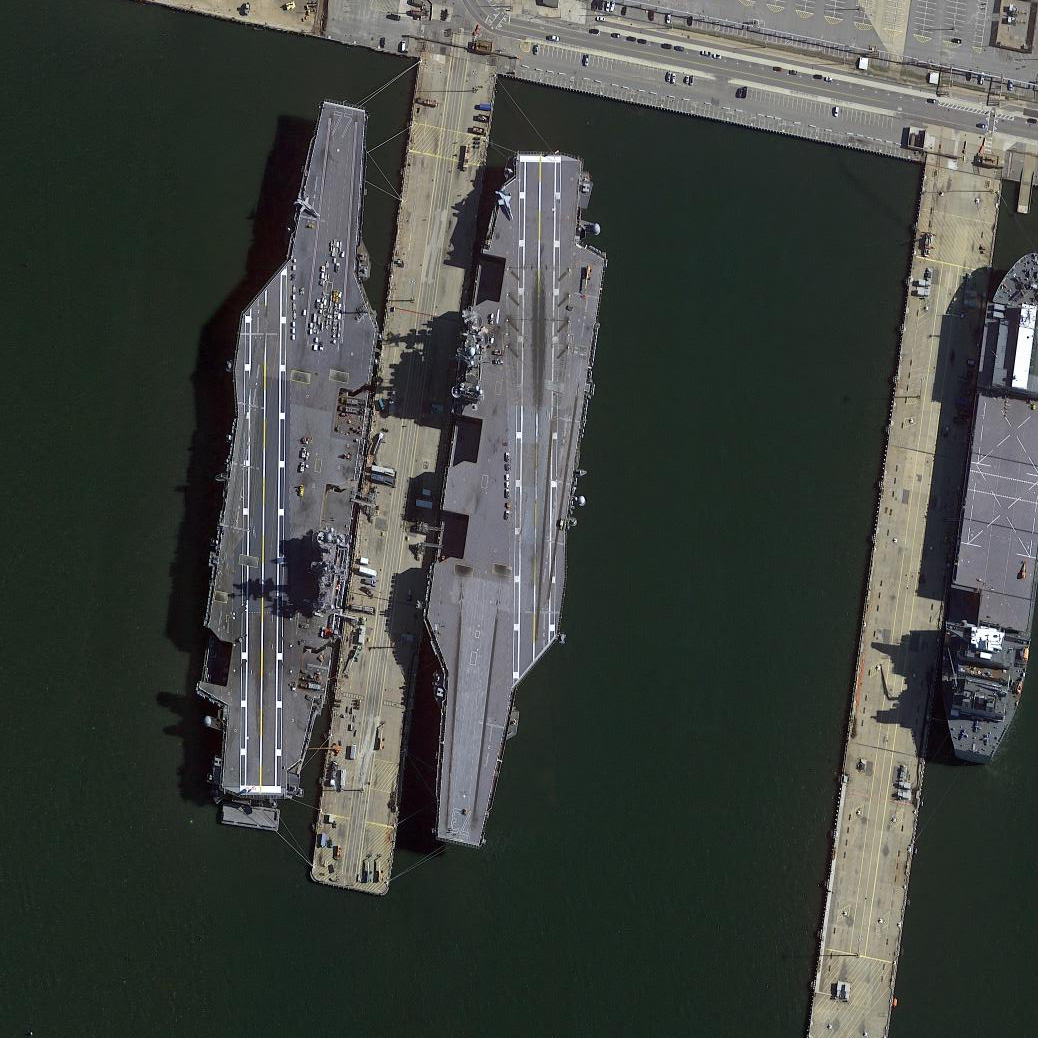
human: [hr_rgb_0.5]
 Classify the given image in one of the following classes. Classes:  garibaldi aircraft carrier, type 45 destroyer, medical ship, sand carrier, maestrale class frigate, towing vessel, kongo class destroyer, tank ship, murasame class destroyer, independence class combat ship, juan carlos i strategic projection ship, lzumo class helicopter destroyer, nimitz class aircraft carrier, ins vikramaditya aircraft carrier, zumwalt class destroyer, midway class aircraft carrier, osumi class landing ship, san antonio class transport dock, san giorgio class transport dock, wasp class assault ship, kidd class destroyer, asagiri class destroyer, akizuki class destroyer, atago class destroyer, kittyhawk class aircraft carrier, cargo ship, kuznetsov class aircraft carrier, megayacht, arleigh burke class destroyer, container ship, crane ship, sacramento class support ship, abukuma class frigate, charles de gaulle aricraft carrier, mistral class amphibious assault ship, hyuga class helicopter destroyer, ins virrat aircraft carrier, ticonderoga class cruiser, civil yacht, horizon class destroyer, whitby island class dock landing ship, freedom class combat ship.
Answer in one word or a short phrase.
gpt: Nimitz class aircraft carrier